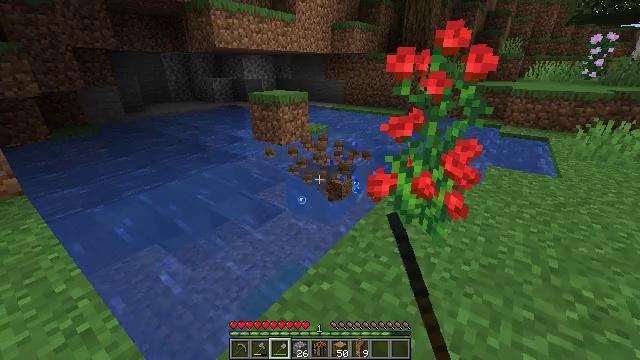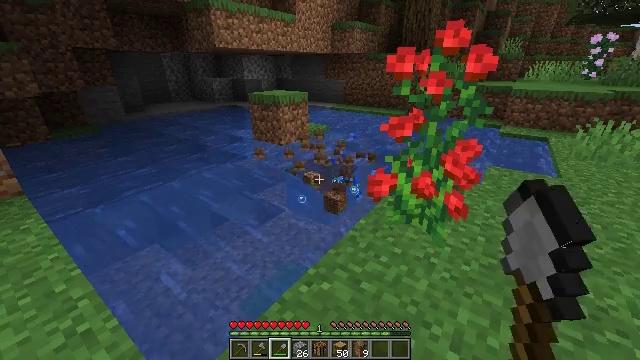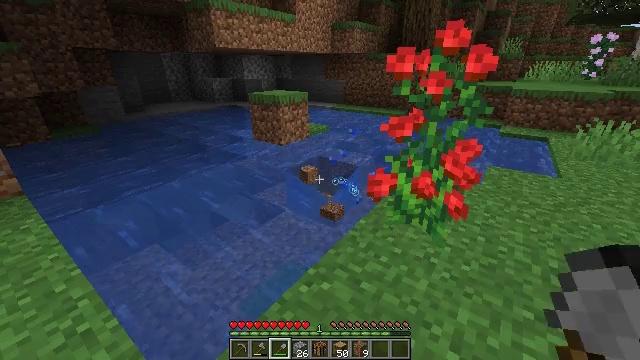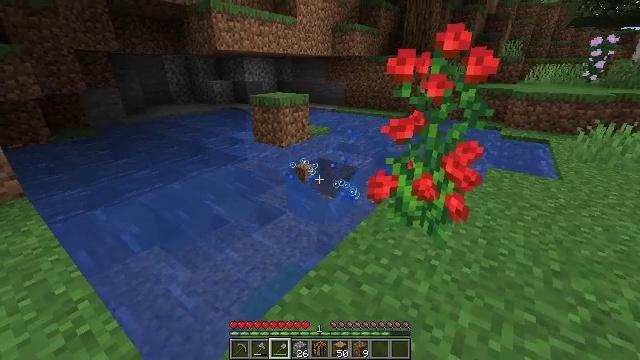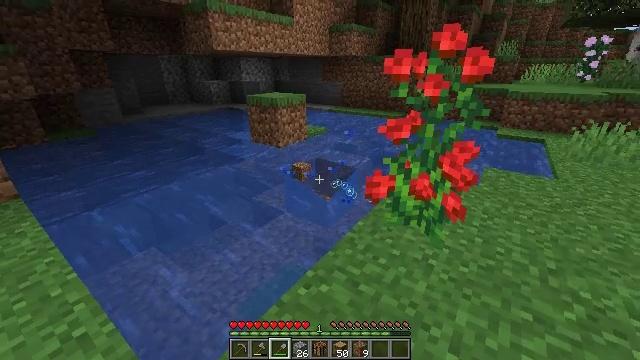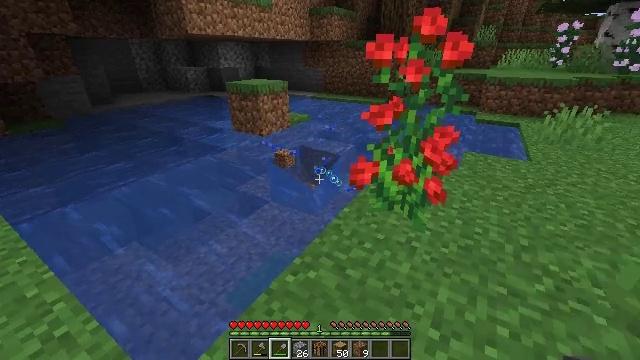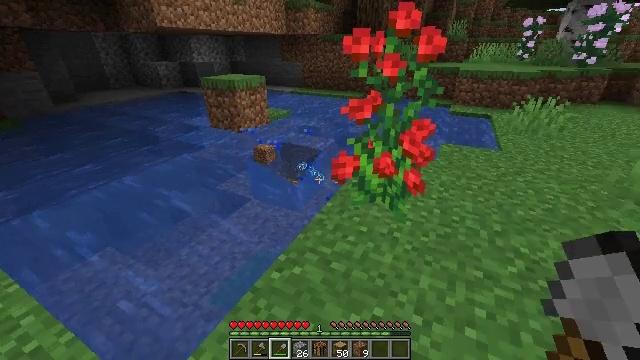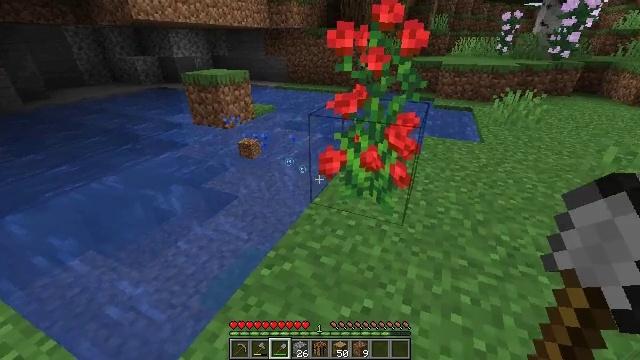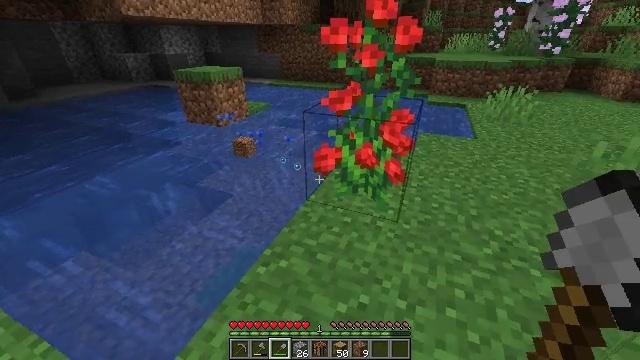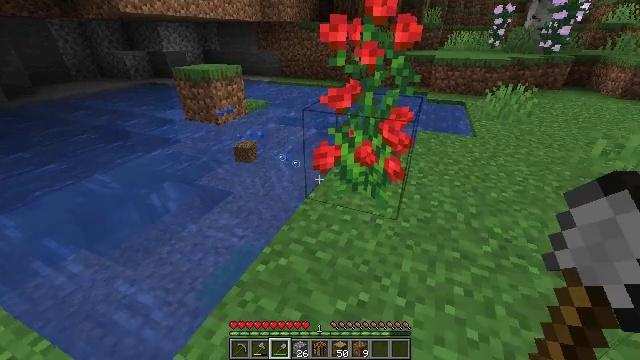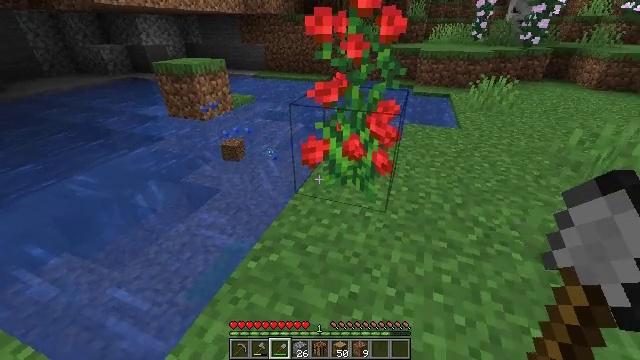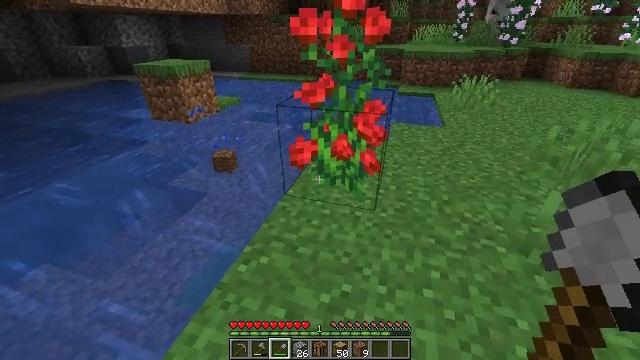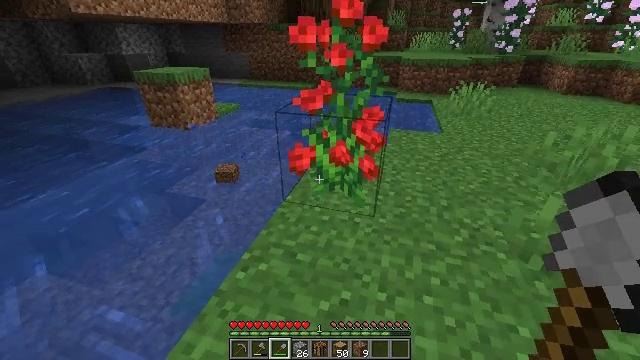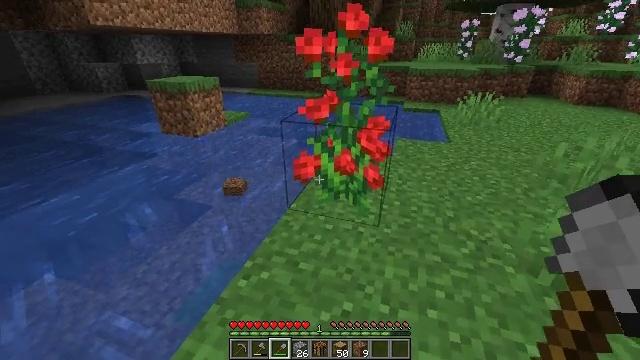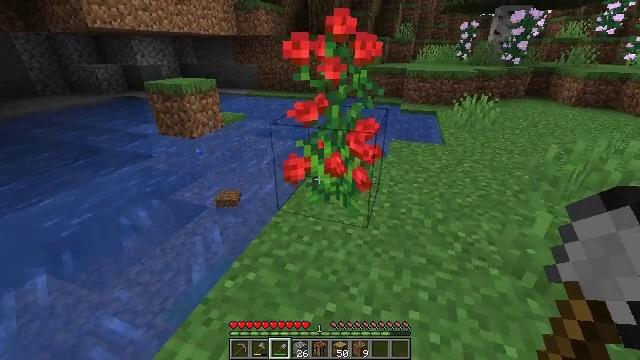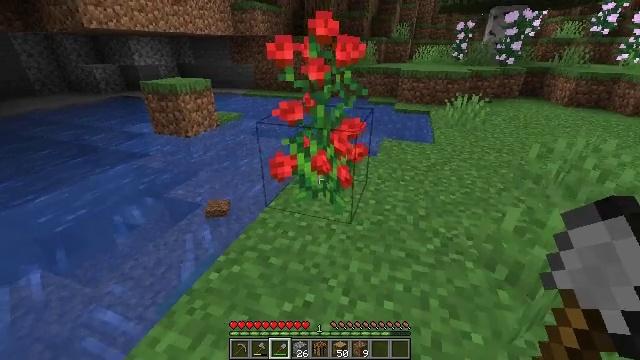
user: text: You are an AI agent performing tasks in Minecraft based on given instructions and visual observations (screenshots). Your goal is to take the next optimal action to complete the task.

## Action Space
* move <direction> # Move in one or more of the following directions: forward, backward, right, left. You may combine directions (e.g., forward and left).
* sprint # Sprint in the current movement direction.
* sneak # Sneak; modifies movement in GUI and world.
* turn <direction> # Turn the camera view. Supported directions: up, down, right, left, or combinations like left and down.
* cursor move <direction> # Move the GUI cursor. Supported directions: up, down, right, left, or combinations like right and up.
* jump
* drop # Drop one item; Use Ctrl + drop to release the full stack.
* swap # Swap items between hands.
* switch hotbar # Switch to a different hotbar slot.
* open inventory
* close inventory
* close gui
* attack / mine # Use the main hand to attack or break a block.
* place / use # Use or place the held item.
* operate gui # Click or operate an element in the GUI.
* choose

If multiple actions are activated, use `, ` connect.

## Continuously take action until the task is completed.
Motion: motion action
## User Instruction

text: Gather the rose bush by attacking it.
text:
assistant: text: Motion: attack / mine
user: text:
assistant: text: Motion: attack / mine
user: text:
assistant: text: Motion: attack / mine
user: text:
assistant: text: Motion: no_op
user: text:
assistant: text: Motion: turn right and down
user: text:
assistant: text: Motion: turn right and down
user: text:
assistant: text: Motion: turn right and down
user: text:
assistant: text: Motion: turn right
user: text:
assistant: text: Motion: no_op
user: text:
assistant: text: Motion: turn right and down
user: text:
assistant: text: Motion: turn right
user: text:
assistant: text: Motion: turn up
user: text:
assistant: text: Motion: move right, turn left and up
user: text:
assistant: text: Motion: move back and move right
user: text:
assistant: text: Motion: move back and move right
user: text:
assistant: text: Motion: move back and move right
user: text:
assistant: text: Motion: move back and move right, turn left
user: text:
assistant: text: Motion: move back and move right
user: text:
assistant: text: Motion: move right
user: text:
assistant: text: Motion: no_op
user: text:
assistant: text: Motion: turn left
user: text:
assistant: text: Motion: turn left
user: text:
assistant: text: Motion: turn left and up
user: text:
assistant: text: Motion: turn up
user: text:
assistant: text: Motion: attack / mine
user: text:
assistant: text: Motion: attack / mine
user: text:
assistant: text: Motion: attack / mine
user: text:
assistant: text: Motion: attack / mine
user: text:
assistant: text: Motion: attack / mine
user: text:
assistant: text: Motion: attack / mine